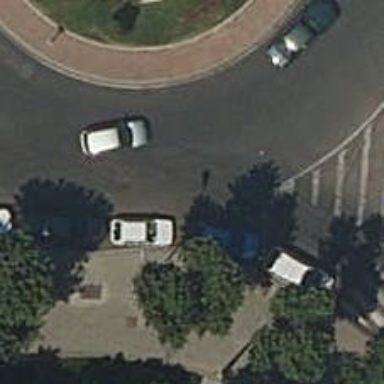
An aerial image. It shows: Asphalt road in residential area leading to roundabout.